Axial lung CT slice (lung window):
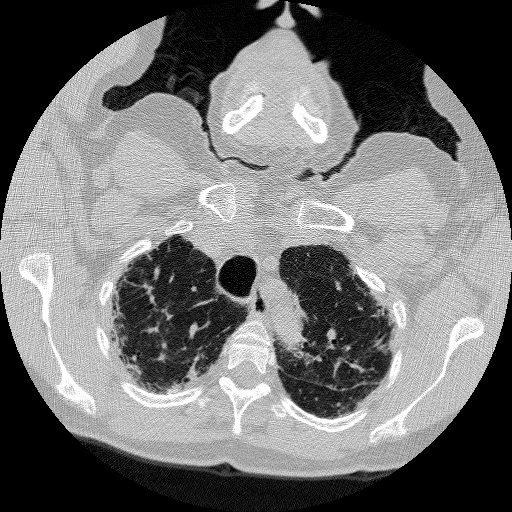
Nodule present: no